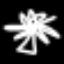
Label: palm tree